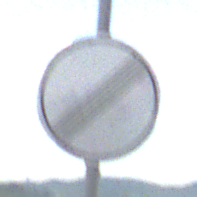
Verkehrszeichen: EndeSaemtlicherBegrenzungen
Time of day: MorningAfternoon
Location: Outdoor (RoadRail)
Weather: PartlyCloudy
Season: NotSpecified
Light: Natural